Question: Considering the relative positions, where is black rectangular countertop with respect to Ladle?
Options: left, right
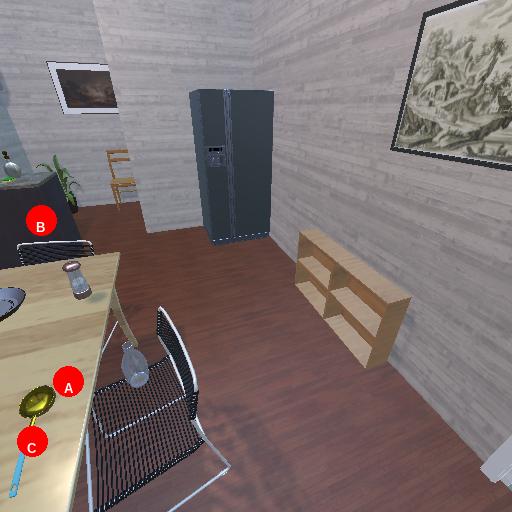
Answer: left